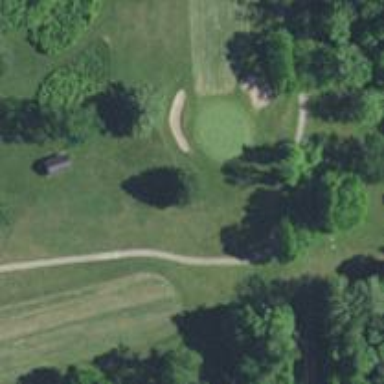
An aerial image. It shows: View of golf hole.